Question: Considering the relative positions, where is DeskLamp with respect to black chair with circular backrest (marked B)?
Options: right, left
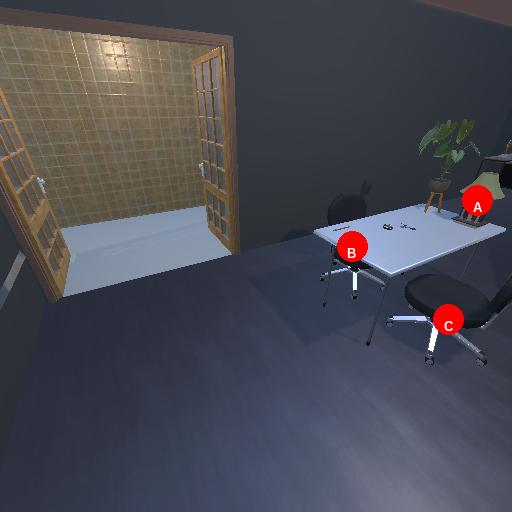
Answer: right